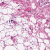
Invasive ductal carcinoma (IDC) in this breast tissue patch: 0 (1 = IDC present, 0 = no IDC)